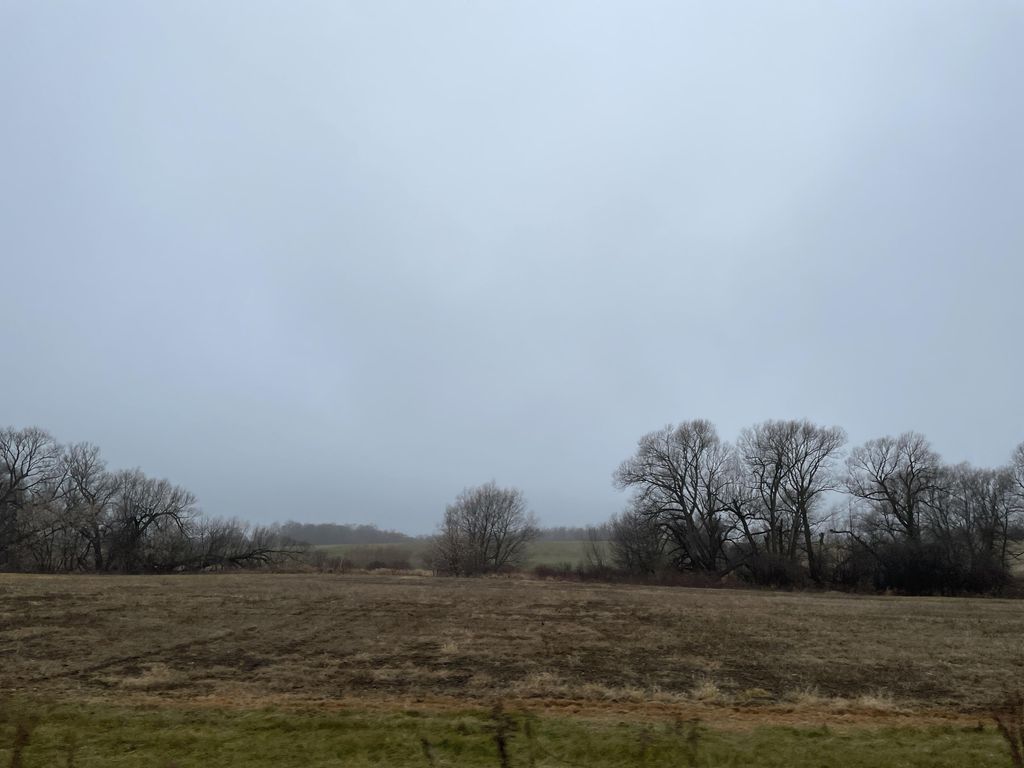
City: kitchener-waterloo